Aerial crown-view tile of a tropical tree (Barro Colorado Island, Panama), acquired 20250715:
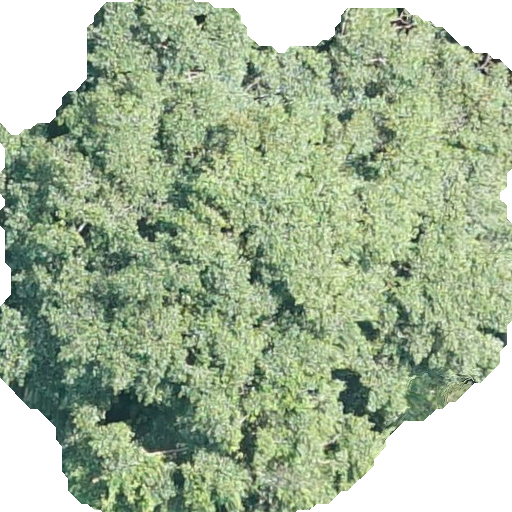
Species: Chrysophyllum cainito
GBIF accepted scientific name: Chrysophyllum cainito
Crown area: 327.467 m²